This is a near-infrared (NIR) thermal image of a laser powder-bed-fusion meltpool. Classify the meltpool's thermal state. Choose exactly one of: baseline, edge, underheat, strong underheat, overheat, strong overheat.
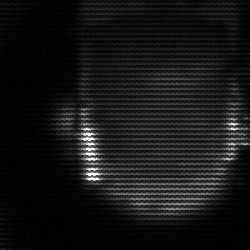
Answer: baseline